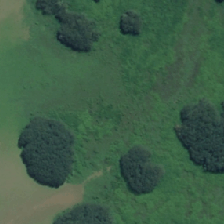
Land cover: herbaceous_freshwater_vege